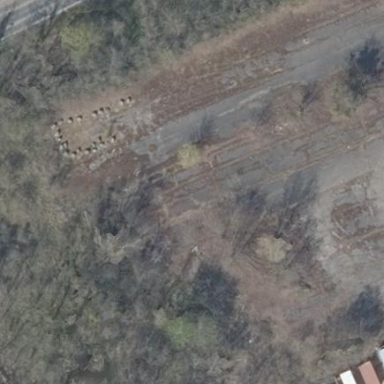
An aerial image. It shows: Brownfield area.